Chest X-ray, PA view. Patient: 47 years old, sex M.
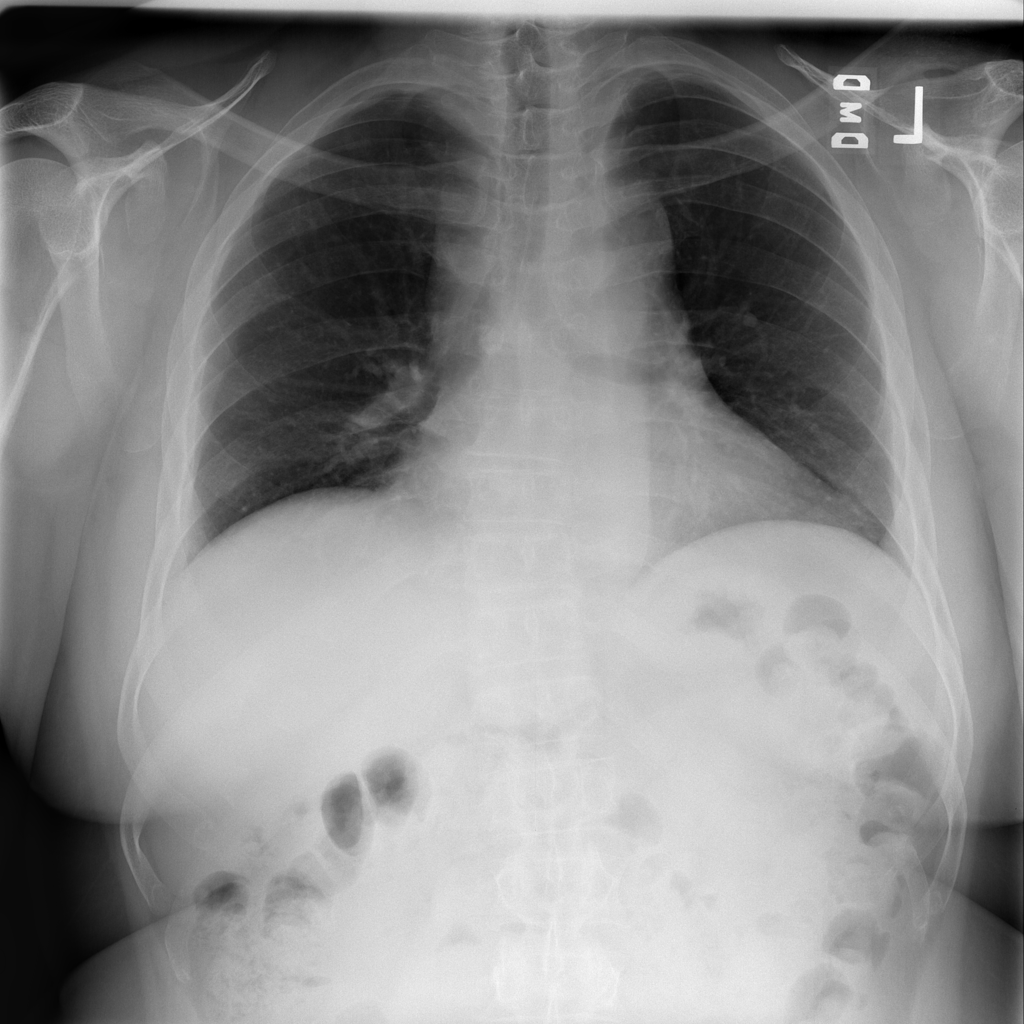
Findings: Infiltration